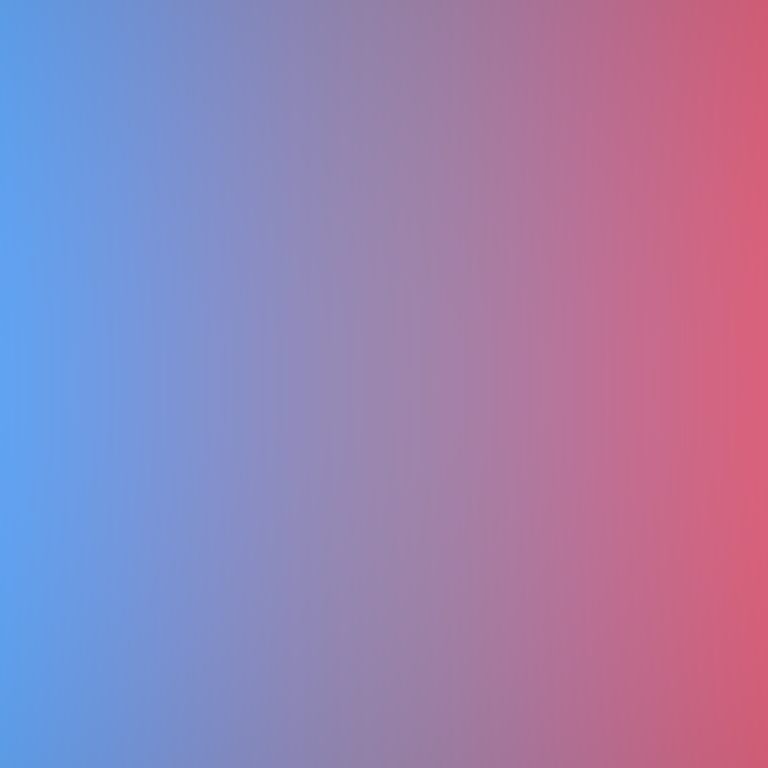
Abstract light effect, smooth gradient from cool blue to warm red, calm atmosphere, soft blend, no room, no furniture, no objects.